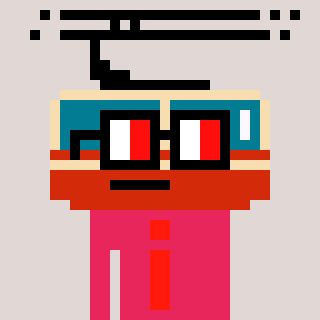
a pixel art character with square glasses with black frames and red eyes, a tram wagon-shaped head and a redpinkish-colored body on a warm background